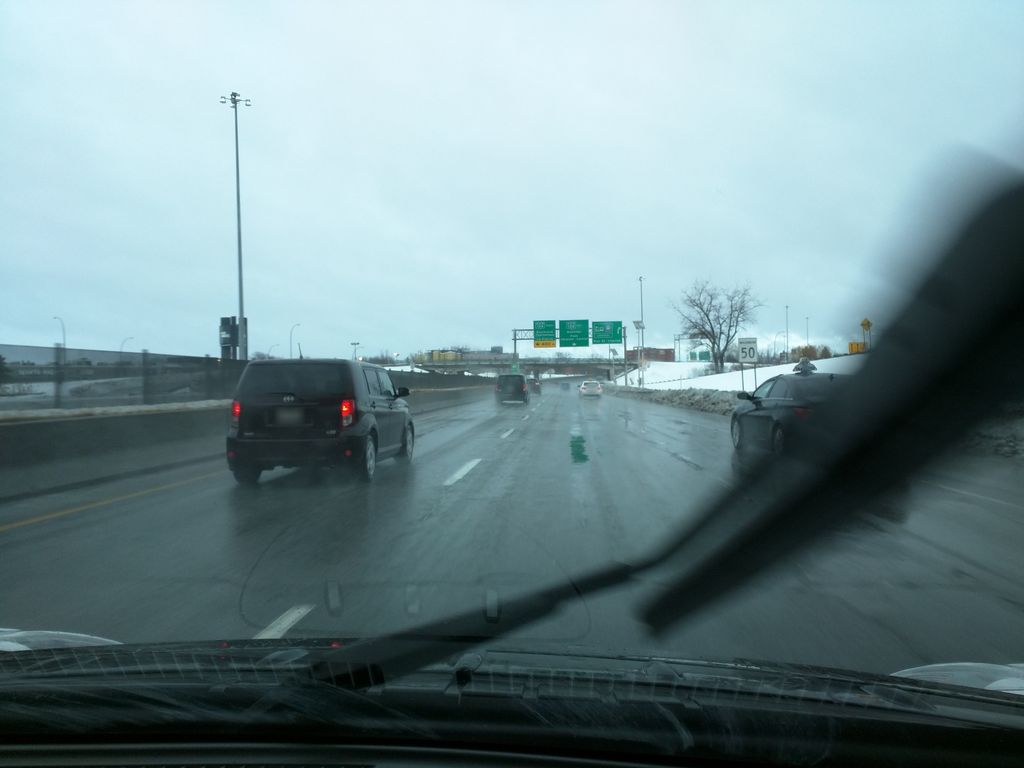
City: montreal